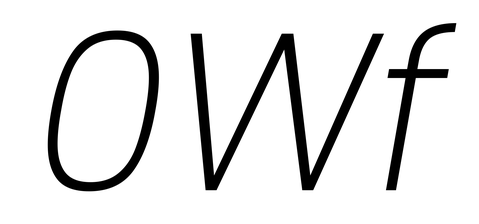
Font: Poppins-ExtraLightItalic